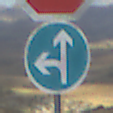
Verkehrszeichen: VorgeschriebeneFahrtrichtungGeradeausOderLinks
Zusatzzeichen oben: Stop
Umgebung: Outdoor, Nature
Tageszeit: Midday
Wetter: PartlyCloudy
Licht: Natural
Jahreszeit: NotSpecified
Kontrast: LowContrast